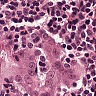
Metastatic tissue present: yes